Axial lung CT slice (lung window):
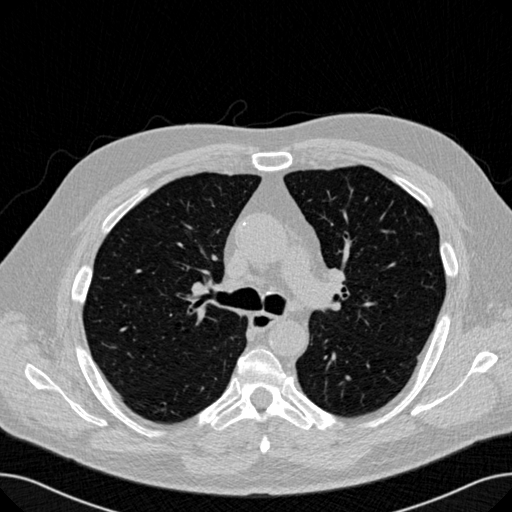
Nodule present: no